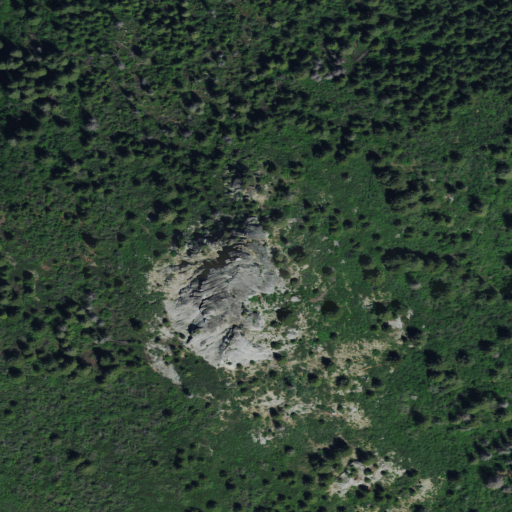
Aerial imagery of mountain in Idaho named Sugarloaf Rock containing evergreen forest and shrub